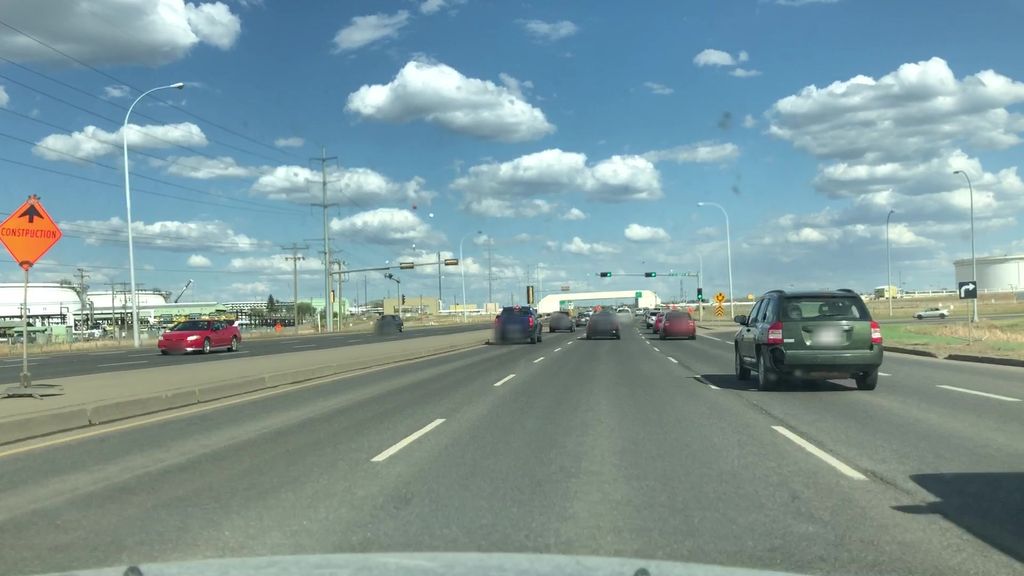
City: edmonton